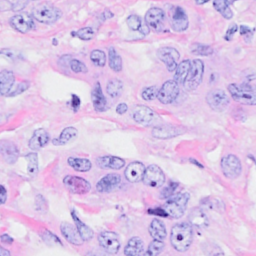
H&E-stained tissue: Breast